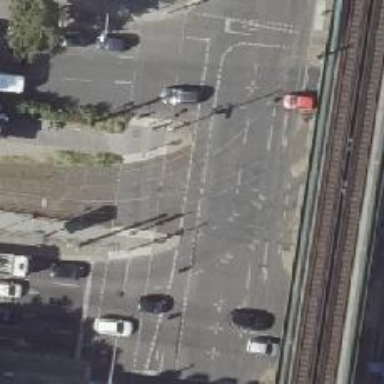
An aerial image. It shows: Tram crossing on the railway.